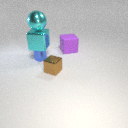
small blue metal cylinder to the left of small brown metal cube